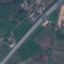
Land use / land cover: Highway